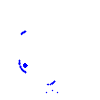
Particle: kaon